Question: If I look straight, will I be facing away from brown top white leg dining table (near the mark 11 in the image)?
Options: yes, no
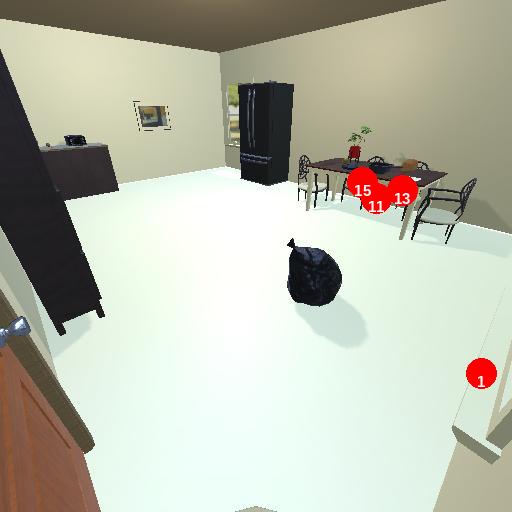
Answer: yes